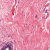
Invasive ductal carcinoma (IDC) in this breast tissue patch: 0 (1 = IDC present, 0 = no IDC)